Aerial crown-view tile of a tropical tree (Barro Colorado Island, Panama), acquired 20241014:
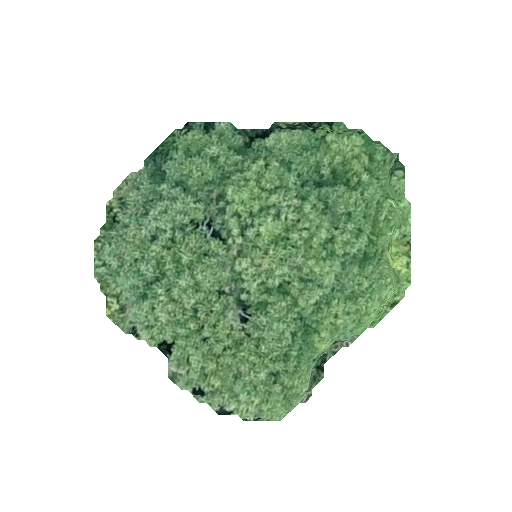
Species: Astronium graveolens
GBIF accepted scientific name: Astronium graveolens
Crown area: 109.018 m²